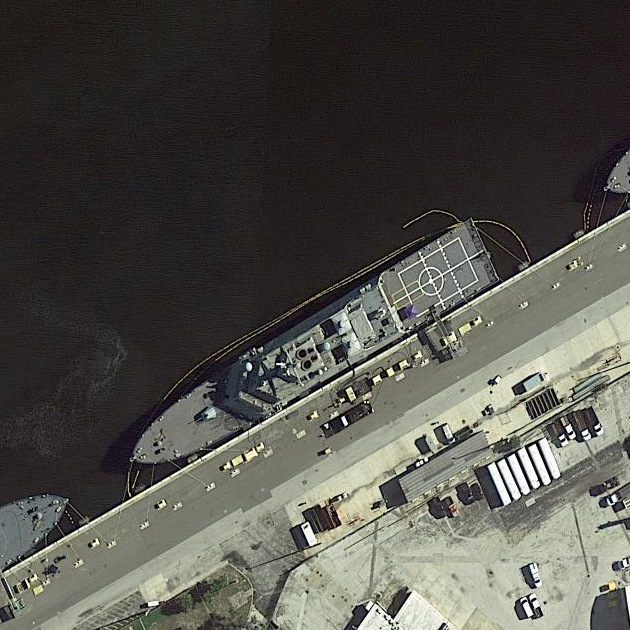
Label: cruiser